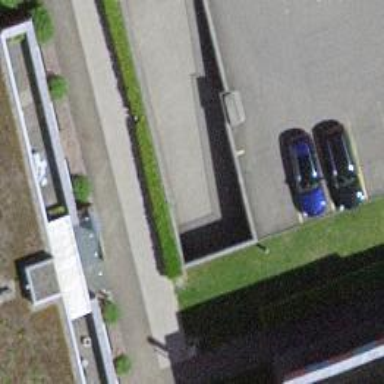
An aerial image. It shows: Parking entrance.